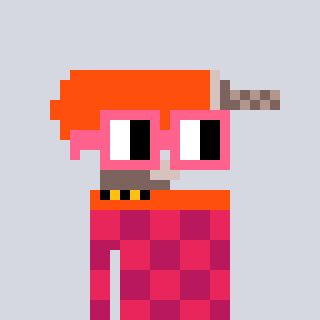
a pixel art character with square pink glasses, a drill-shaped head and a darkpink-colored body on a cool background